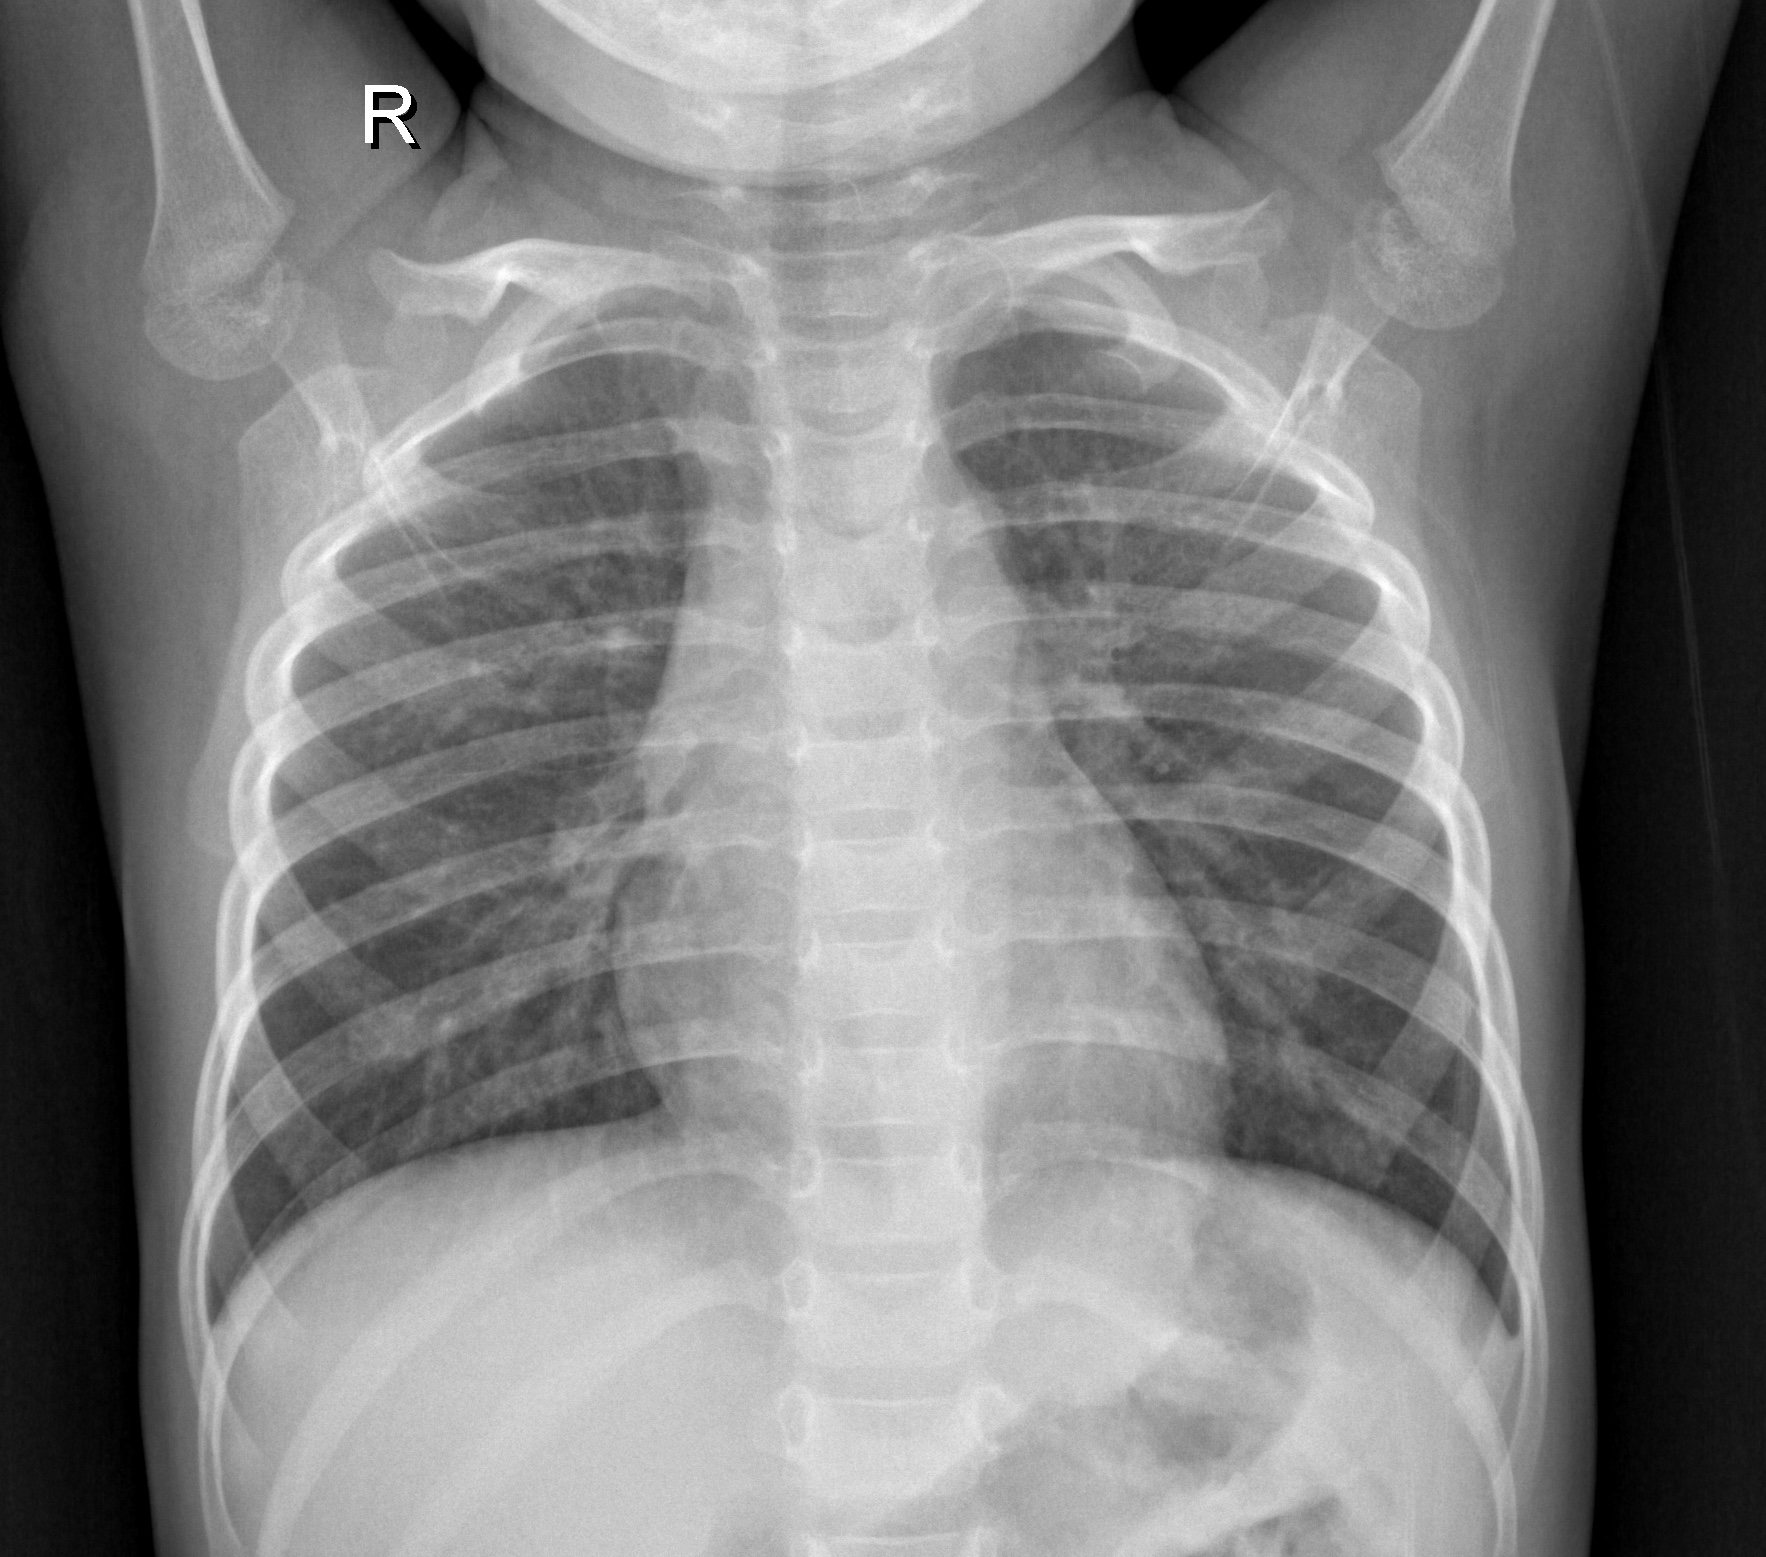
Diagnosis: NORMAL